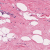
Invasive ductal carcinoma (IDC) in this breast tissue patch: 0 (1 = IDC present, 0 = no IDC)